Question: How can I add a button to a UIPickerView?
Thanks.
The result should be like this:

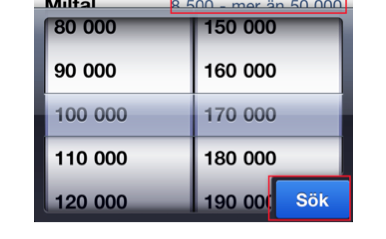
Answer: There's no built-in way. You can just put a button on top of it. I'm guessing that button was just well-designed to look right in that position :)